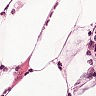
Metastatic tissue present: yes